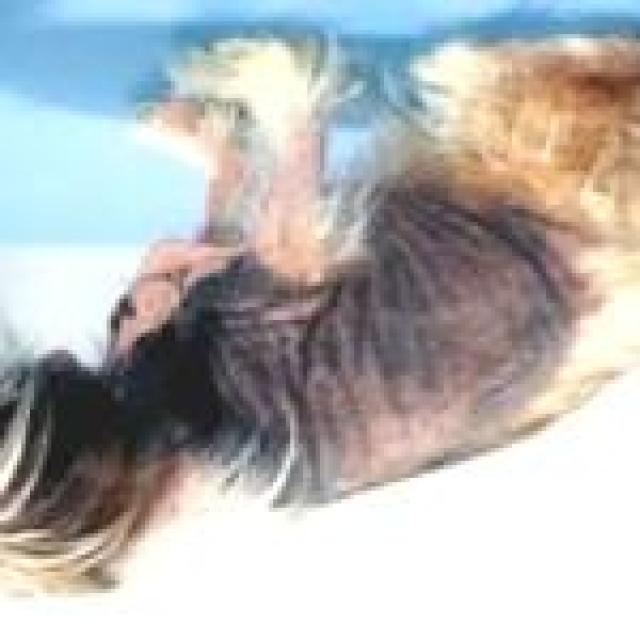
Canine fungal skin infection — characterized by alopecia, scaling, crusting, and circular lesions. Common agents include Malassezia and Candida species.